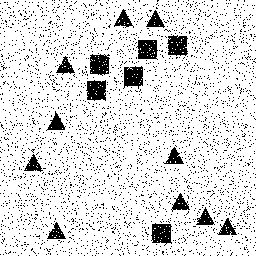
Squares: 6
Triangles: 10
Stars: 0
Total shapes: 16